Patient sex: M
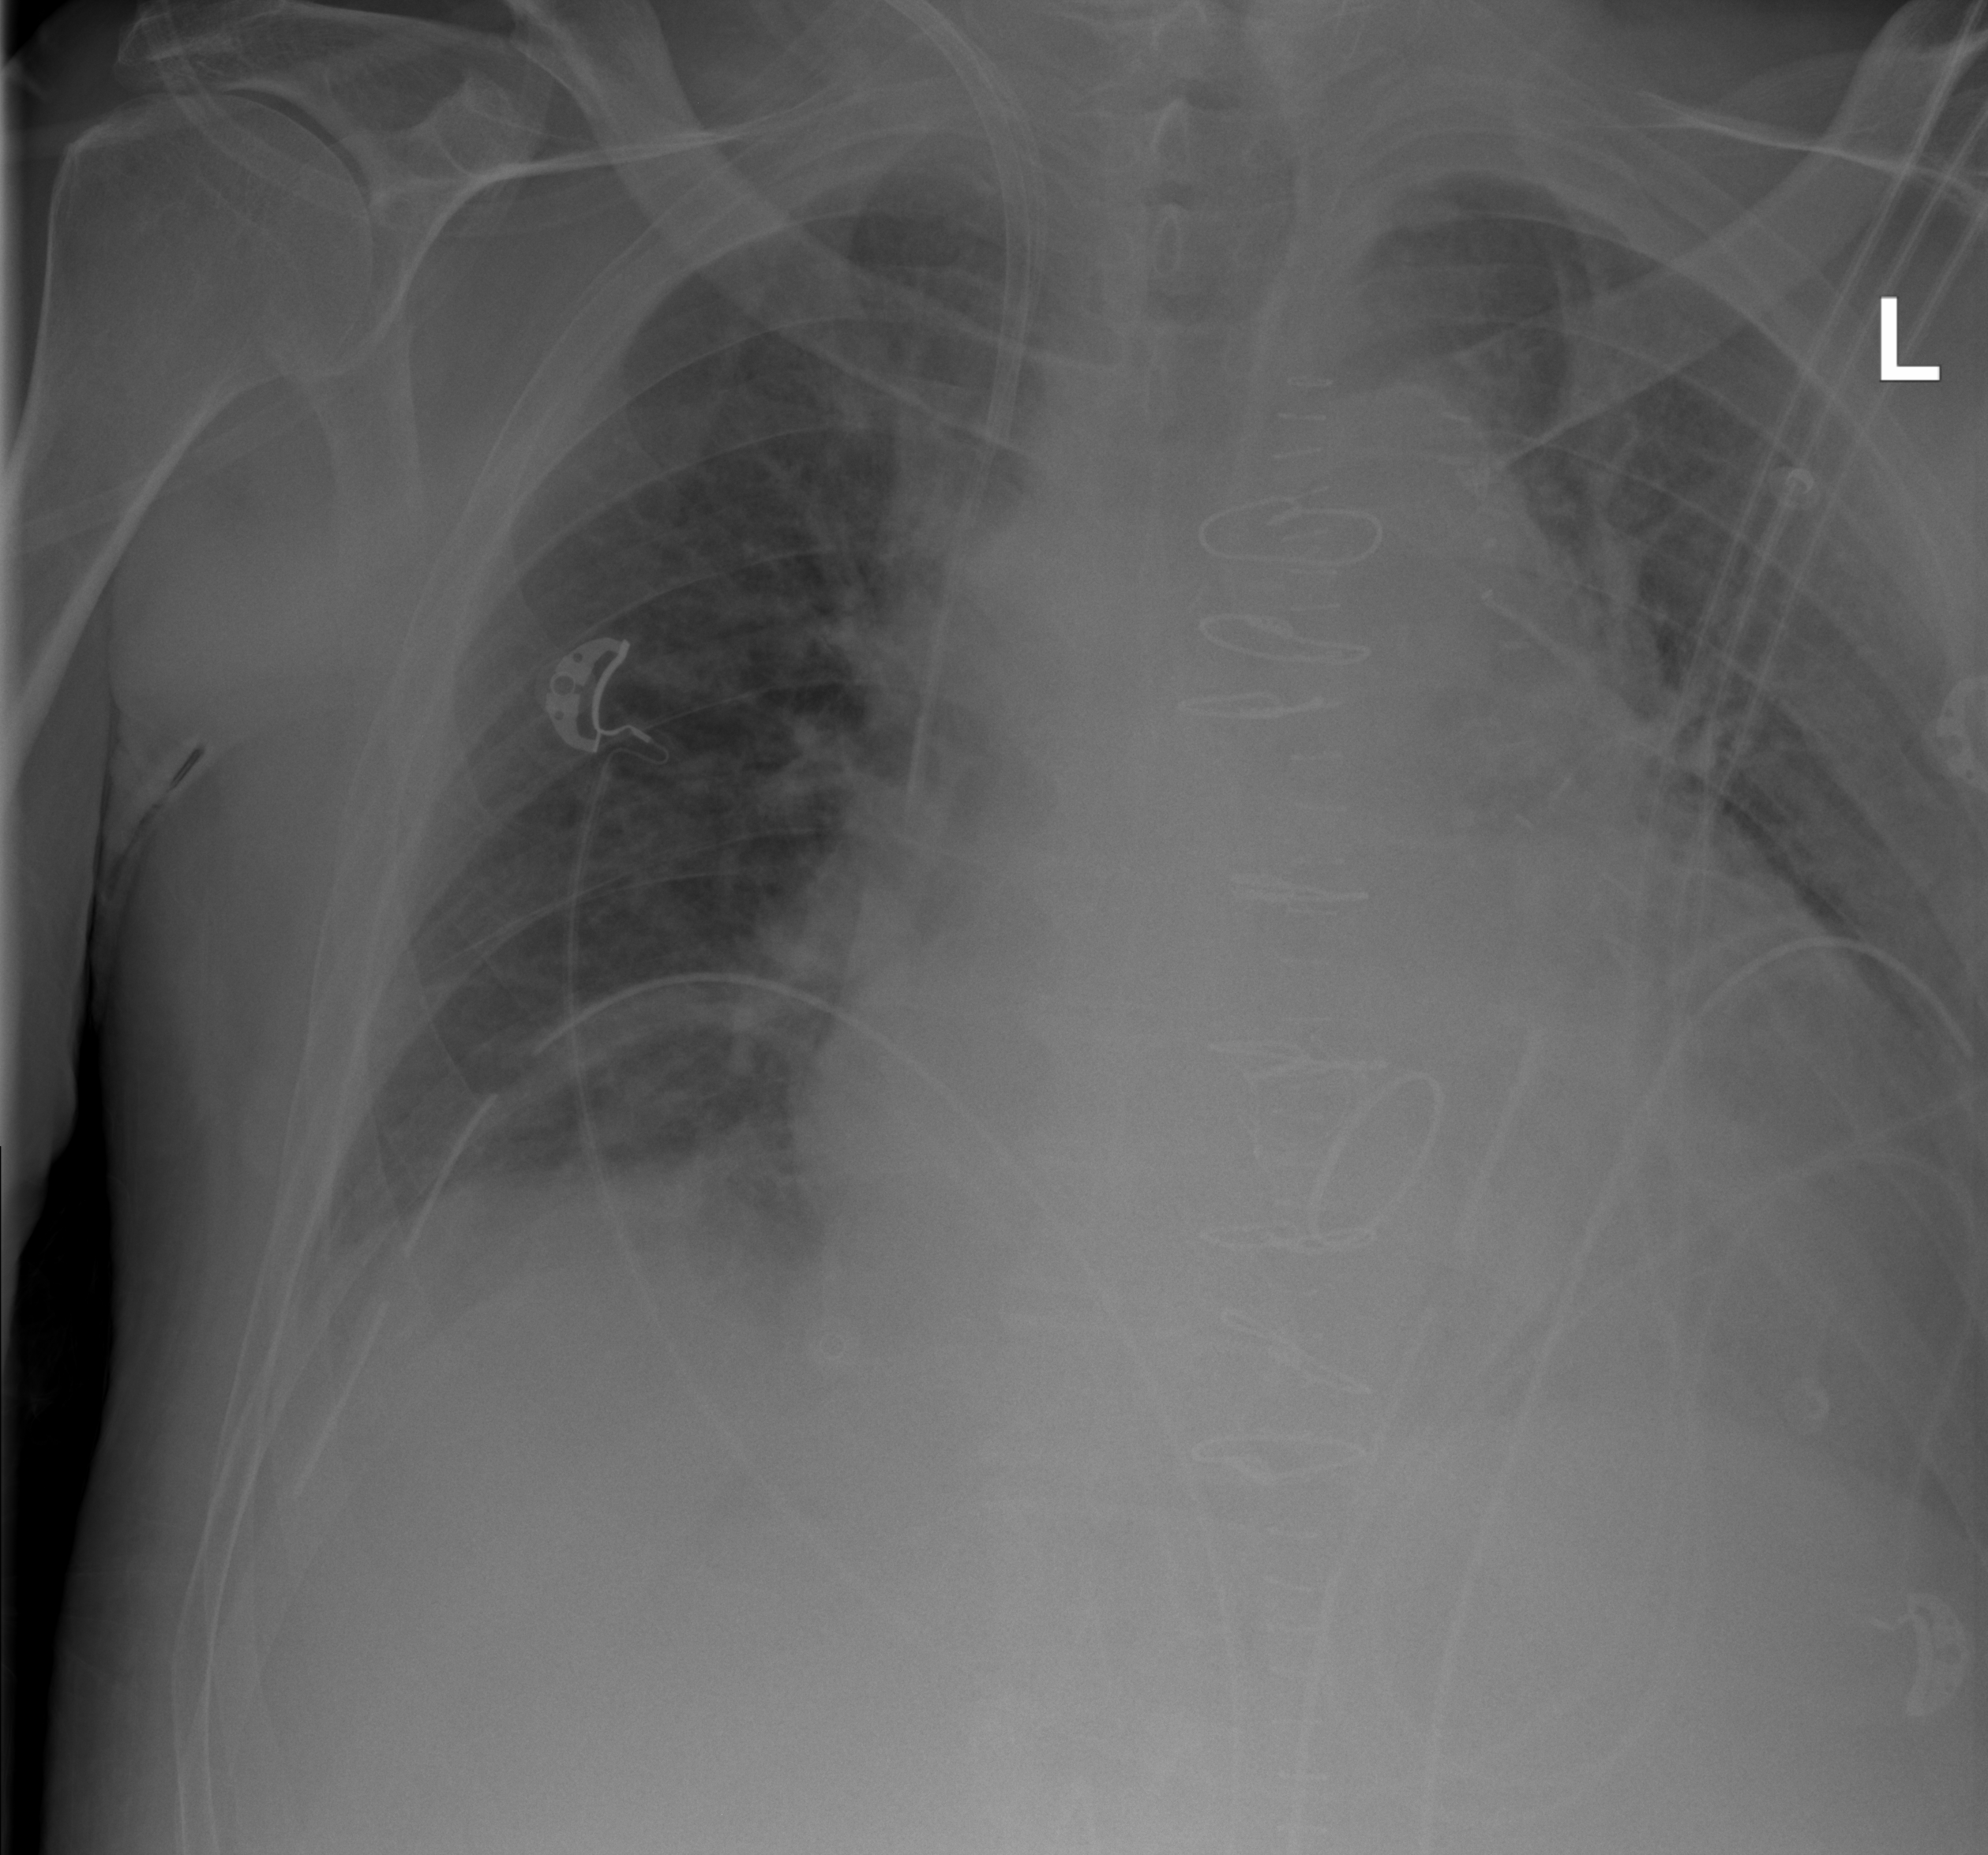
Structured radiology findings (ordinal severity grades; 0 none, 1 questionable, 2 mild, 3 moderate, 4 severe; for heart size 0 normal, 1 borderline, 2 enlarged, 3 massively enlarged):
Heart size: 3
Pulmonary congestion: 2
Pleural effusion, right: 2
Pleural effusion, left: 0
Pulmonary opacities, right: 2
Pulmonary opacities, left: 2
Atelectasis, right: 2
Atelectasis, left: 2